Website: bh-photo
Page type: billing-address
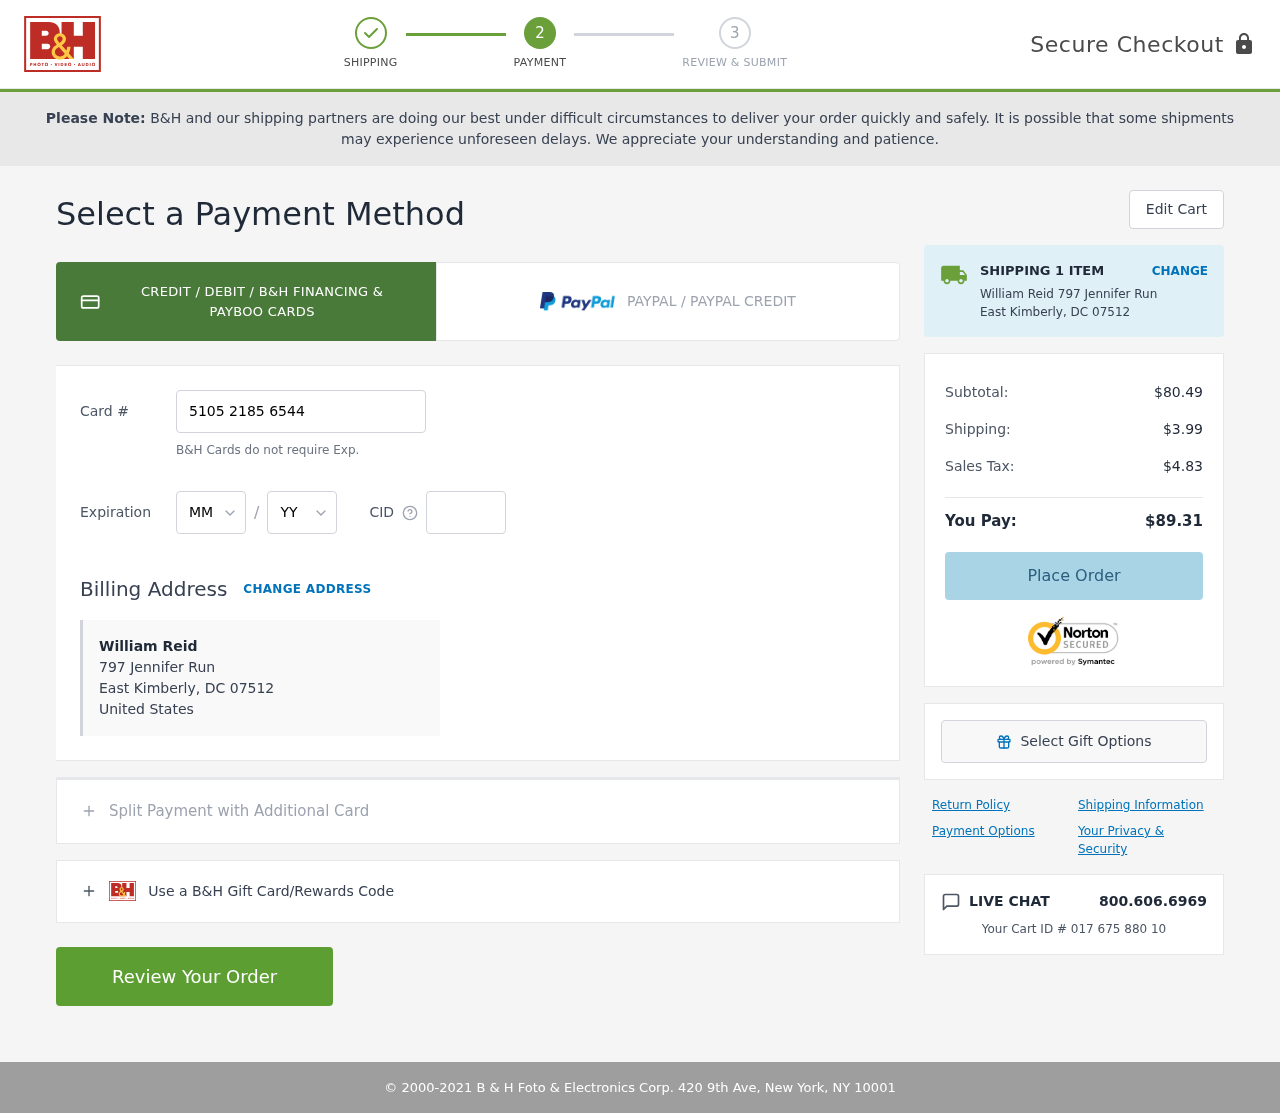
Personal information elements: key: PII_CARD_CVV
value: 366
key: PII_CARD_EXPIRY_MONTH
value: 08
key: PII_CARD_EXPIRY_YEAR
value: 28
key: PII_CARD_NUMBER
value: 5105 2185 6544 0691
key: PII_CITY
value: East Kimberly
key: PII_COUNTRY
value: United States
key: PII_FULLNAME
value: William Reid
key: PII_POSTCODE
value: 07512
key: PII_STATE_ABBR
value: DC
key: PII_STREET
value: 797 Jennifer Run
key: PII_FULLNAME2
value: William Reid
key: PII_STREET2
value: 797 Jennifer Run
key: PII_CITY_STATE_ZIP2
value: East Kimberly, DC
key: PII_POSTCODE2
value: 07512
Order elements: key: ORDER_NUM_ITEMS
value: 1
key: ORDER_SUBTOTAL
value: $80.49
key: ORDER_SHIPPING_COST
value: $3.99
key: ORDER_TAX
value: $4.83
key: ORDER_TOTAL
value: $89.31
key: ORDER_ID
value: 017 675 880 10